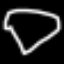
Label: diamond